Question: I'm looking to compute something like:

Where 'f(i)' is a function that returns a real number in '[-1,1]' for any 'i' in '{1,2,...,5000}'.
Obviously, the result of the sum is somewhere in '[-1,1]', but when I can't seem to be able to compute it in Python using straight forward coding, as '0.55000' becomes '0' and 'comb(5000,2000)' becomes 'inf', which result in the computed sum turning into 'NaN'.
The required solution is to use log on both sides.
That is using the identity 'a x b = 2log(a) + log(b)', if I could compute 'log(a)' and 'log(b)' I could compute the sum, even if 'a' is big and 'b' is almost '0'.
'''
log2(scipy.misc.comb(5000,2000))
'''
So I could compute my sum simply by
'''
sum([2**(log2comb(5000,i)-5000) * f(i) for i in range(1,5000) ])
'''
---
@abarnert's solution, while working for the 5000 figure addresses the problem by increasing the precision in which the comb is computed. This works for this example, but doesn't scale, as the memory required would significantly increase if instead of 5000 we had 1e7 for example.
Currently, I'm using a workaround which is ugly, but keeps memory consumption low:
'''
log2(comb(5000,2000)) = sum([log2 (x) for x in 1:5000])-sum([log2 (x) for x in 1:2000])-sum([log2 (x) for x in 1:3000])
'''
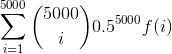
Answer: The sum

is the expectation of 'f' with respect to a <URL> with 'n = 5000' and 'p = 0.5'.
You can compute this with <URL>:
'''
import scipy.stats as stats
def f(i):
return i
n, p = 5000, 0.5
print(stats.binom.expect(f, (n, p), lb=0, ub=n))
# <PHONE>
'''
Also note that as 'n' goes to infinity, with 'p' fixed, the binomial distribution <URL>'. Therefore, for large 'n' you can instead compute:
'''
import math
print(stats.norm.expect(f, loc=n*p, scale=math.sqrt((n*p*(1-p))), lb=0, ub=n))
# 2500.0
'''